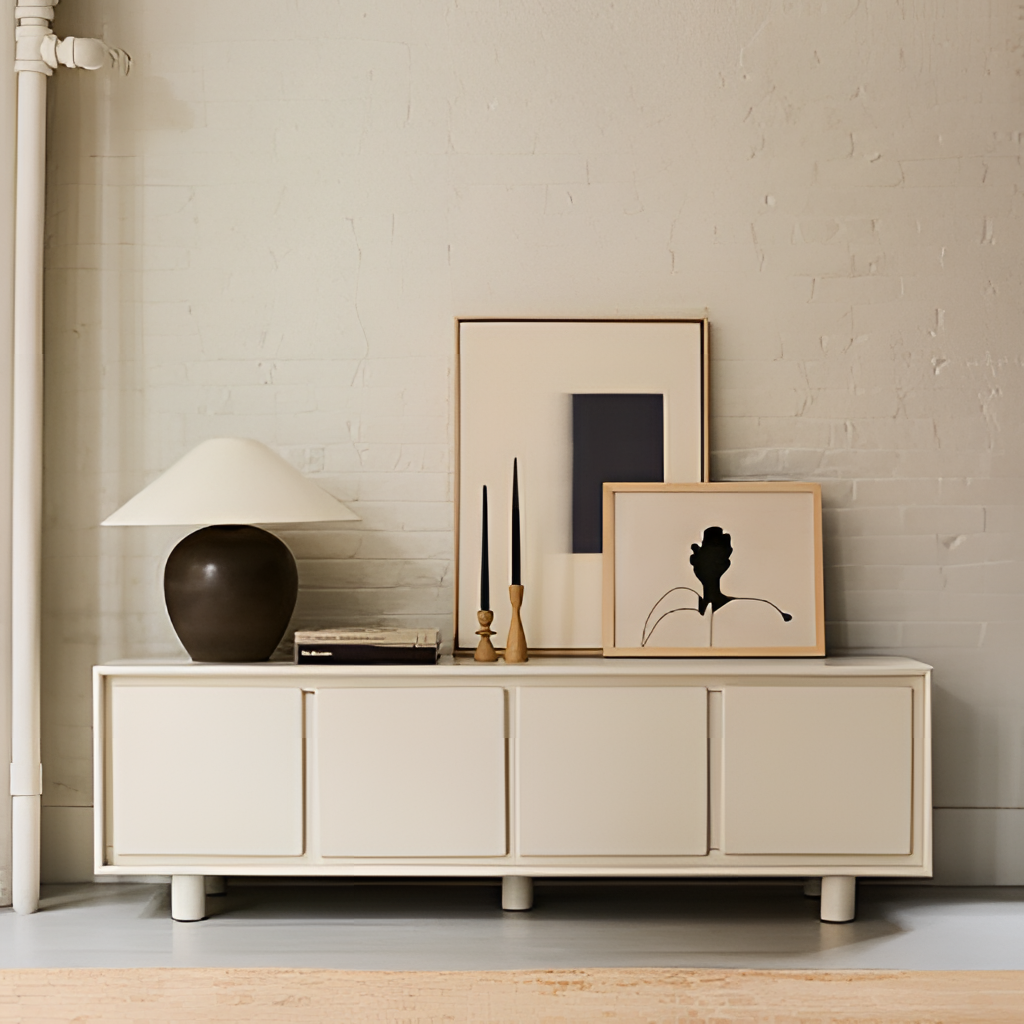
cream wood cabinet, living room, brick wallpaper, with solid pattern, concrete flooring, with smooth pattern, minimalist